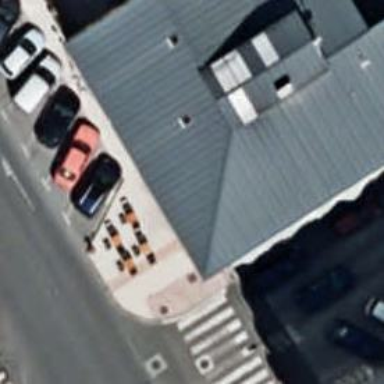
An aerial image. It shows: Food court.